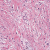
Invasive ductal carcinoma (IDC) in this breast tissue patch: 0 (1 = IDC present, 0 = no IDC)